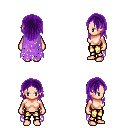
a pixel art fantasy rpg character, female body template, human, light skin, maroon tattered cape, gold greaves, purple long hairstyle, four views (front, back, left, right), 2x2 character sprite sheet, small pixel art, hard edges, no anti-aliasing